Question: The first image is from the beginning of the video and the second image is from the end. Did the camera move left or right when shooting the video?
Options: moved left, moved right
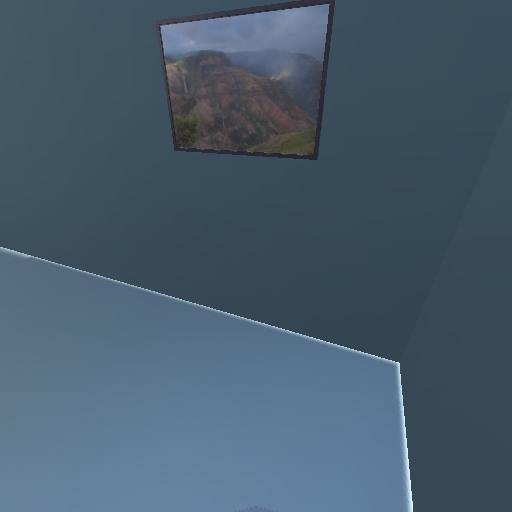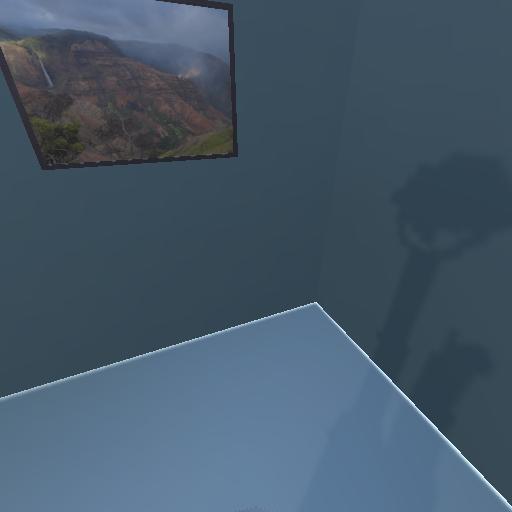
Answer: moved left